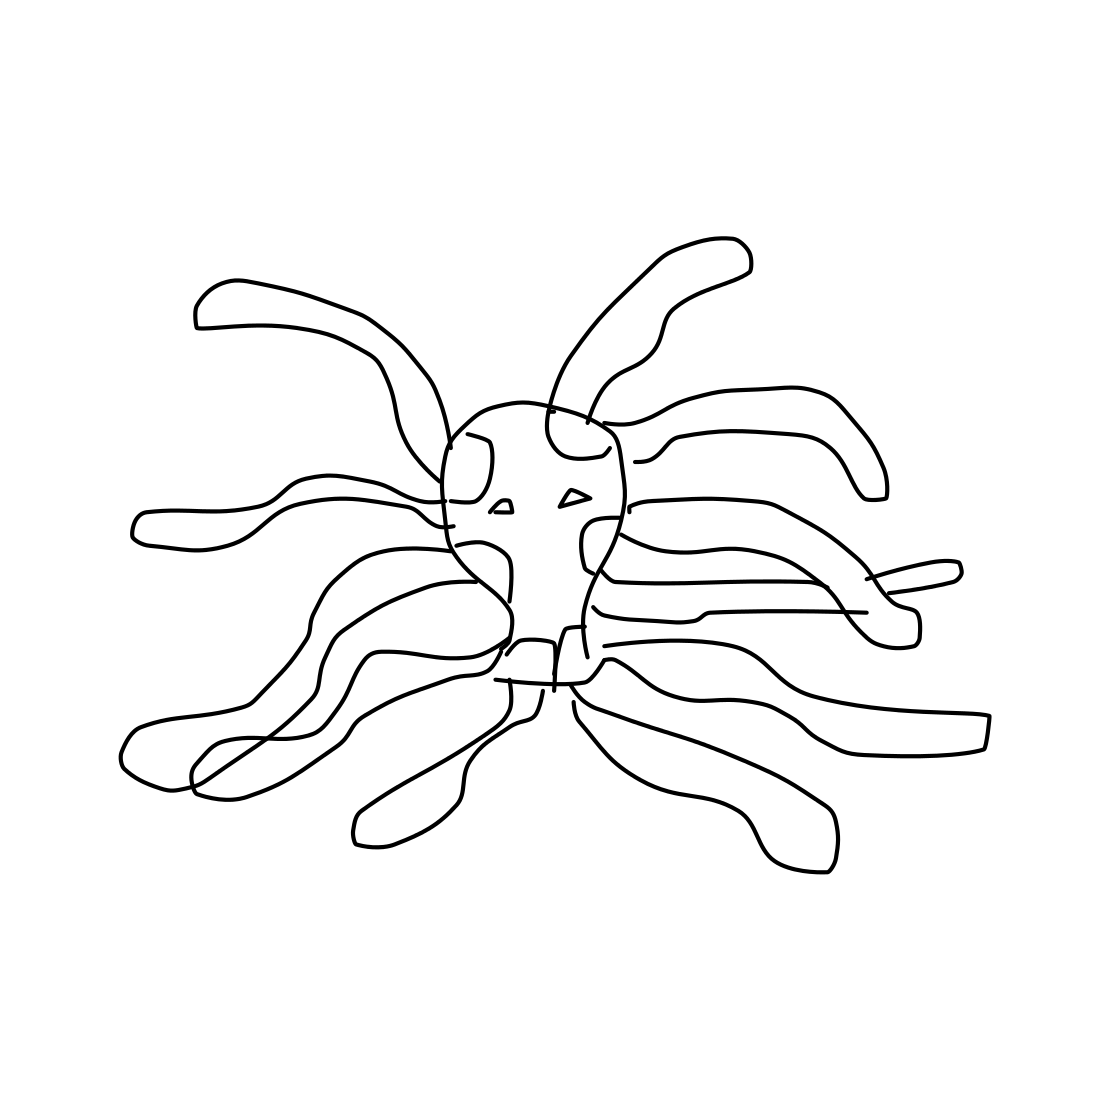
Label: octopus